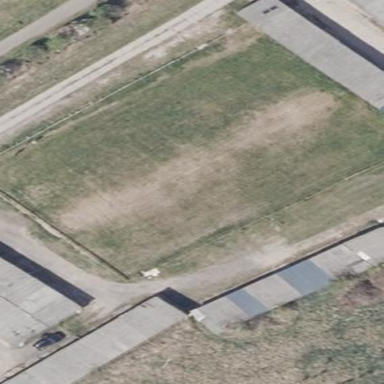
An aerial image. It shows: Soccer pitch with unpaved surface.